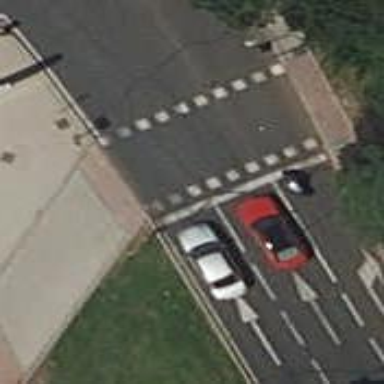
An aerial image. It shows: Road crossing with traffic signals.